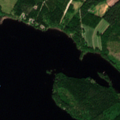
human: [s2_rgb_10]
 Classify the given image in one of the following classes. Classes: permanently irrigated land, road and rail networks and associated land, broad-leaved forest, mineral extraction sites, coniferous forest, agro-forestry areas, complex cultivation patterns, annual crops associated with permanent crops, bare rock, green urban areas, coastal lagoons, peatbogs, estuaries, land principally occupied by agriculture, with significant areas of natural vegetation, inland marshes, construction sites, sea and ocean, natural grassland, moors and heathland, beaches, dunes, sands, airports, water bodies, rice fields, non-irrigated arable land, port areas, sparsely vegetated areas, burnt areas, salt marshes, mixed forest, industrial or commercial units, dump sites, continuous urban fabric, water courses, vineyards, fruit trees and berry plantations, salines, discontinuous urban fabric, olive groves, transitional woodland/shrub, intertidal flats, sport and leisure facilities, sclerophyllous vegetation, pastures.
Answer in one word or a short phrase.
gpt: mixed forest, water bodies